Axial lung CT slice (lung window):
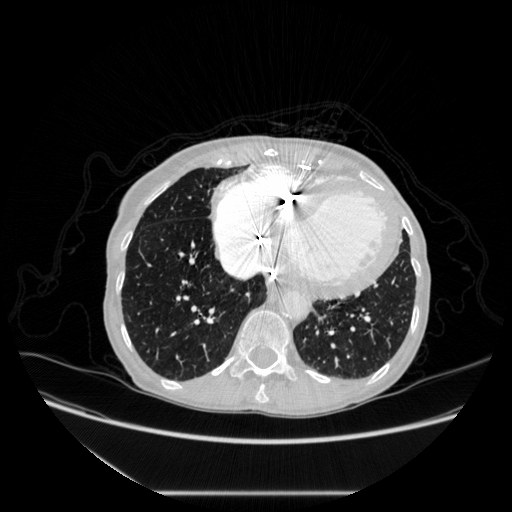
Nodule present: no